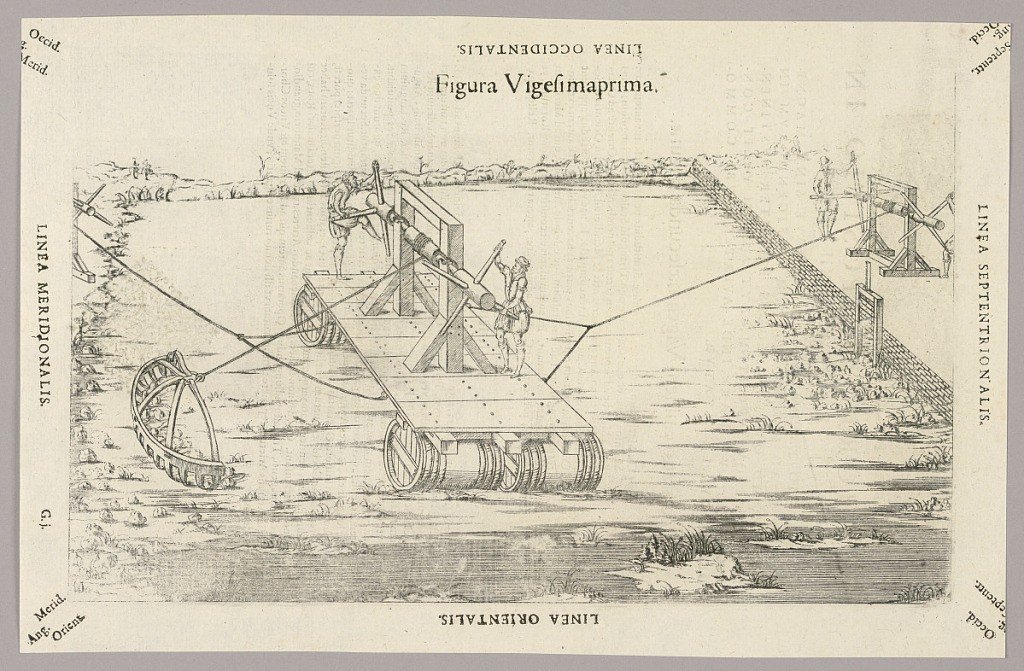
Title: Plate XXI from Theatrum instrumentorum et machinarum
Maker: Julio Paschale
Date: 1582
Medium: Woodcut on paper
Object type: Print
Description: Machien for clearing shallow water of rocks. A raft on barrels, with a winch turned by two men. Left, large comb attached to the rope, pulled toward the raft. The raft anchored to opposite shores by two other winches, with two men each. Description in Latin on verso of 1949-152-217.